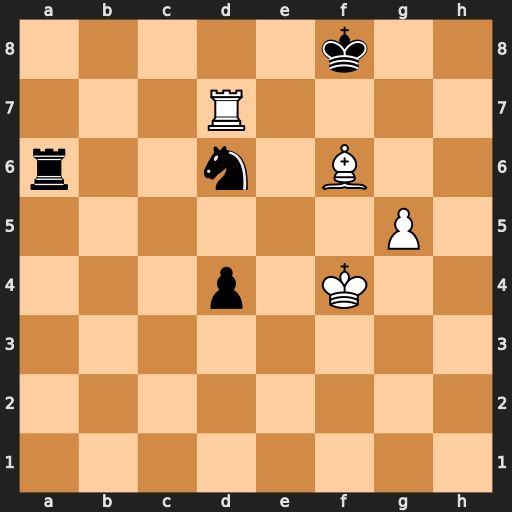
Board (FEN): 5k2/3R4/r2n1B2/6P1/3p1K2/8/8/8
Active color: w
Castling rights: -
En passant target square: -
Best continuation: Be7+ Kf7 Rxd6